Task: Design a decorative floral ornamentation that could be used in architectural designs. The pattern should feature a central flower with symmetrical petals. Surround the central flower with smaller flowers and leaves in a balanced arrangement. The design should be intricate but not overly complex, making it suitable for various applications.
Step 387:
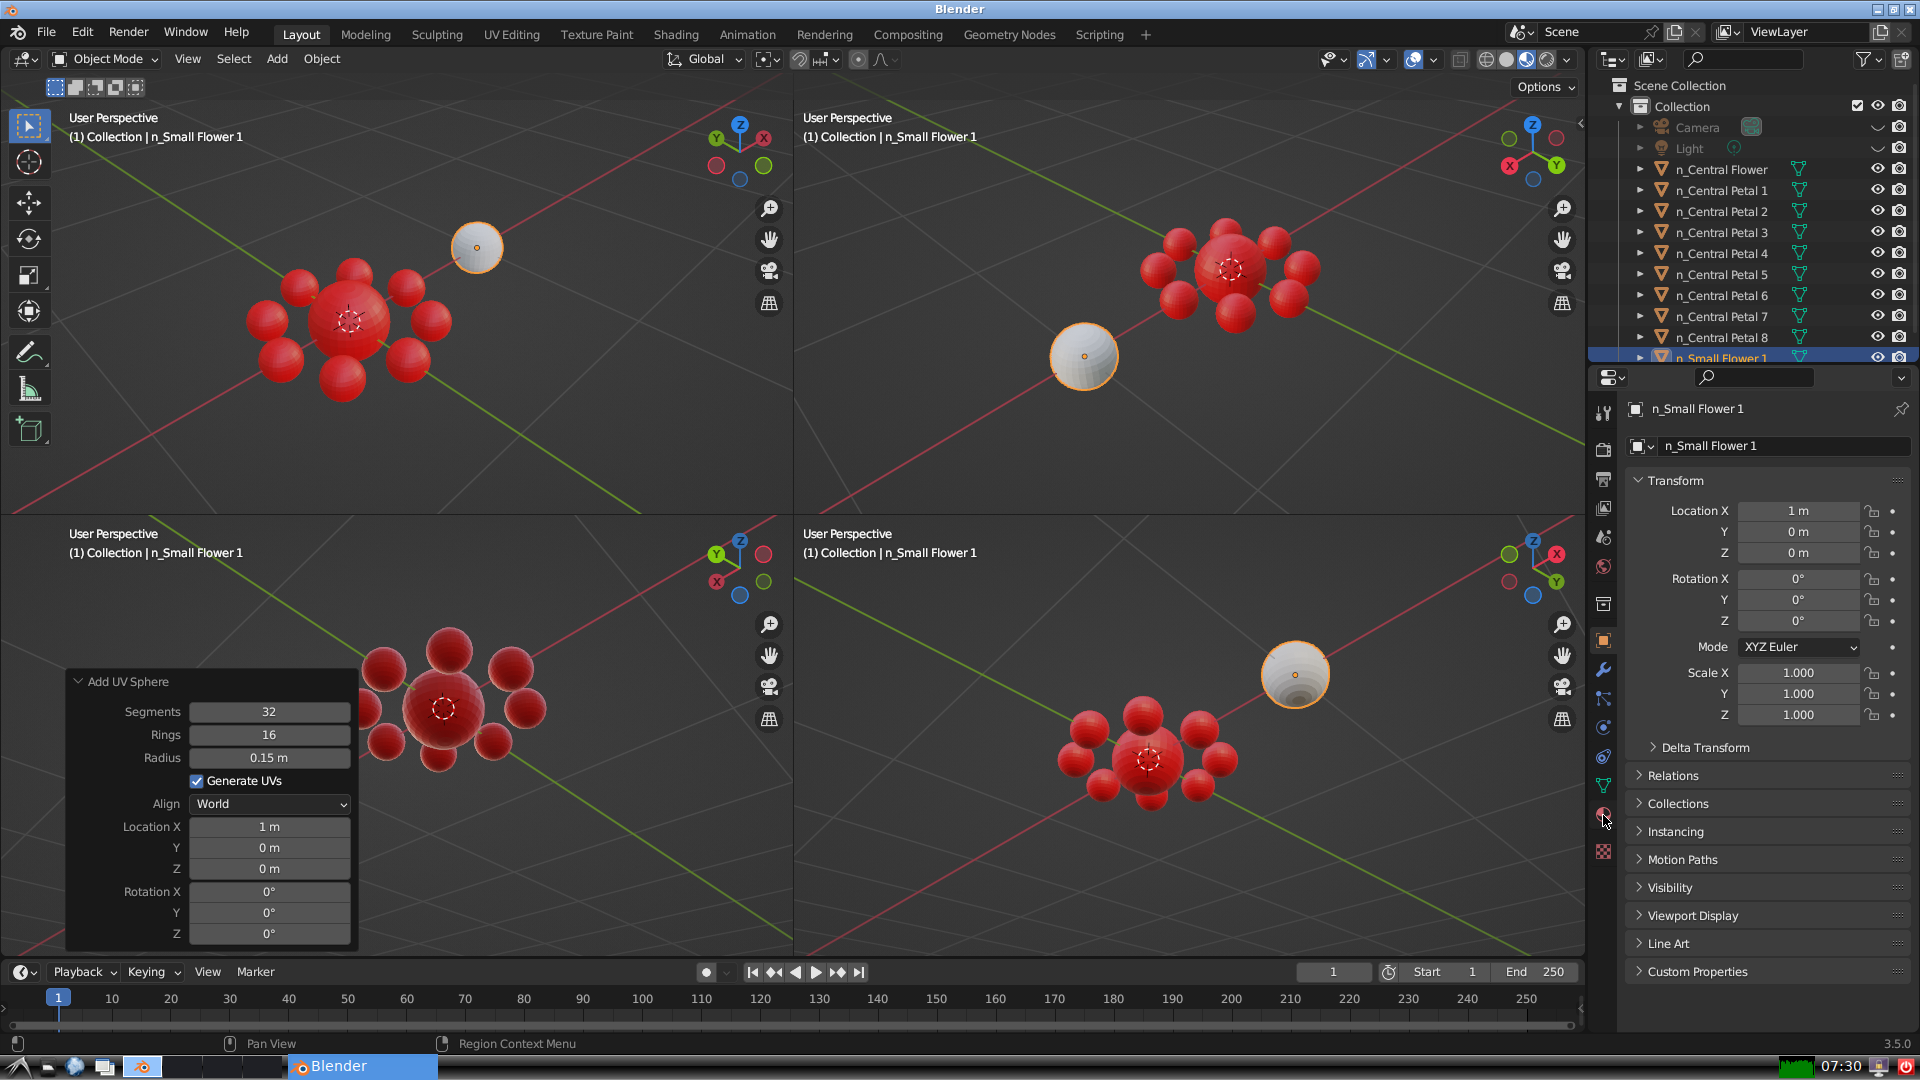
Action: click: no